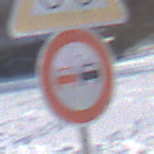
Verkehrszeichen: Ueberholverbot
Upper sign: RadverkehrLinks
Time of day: MorningAfternoon
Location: Outdoor (Nature)
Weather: PartlyCloudy
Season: Winter
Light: Natural